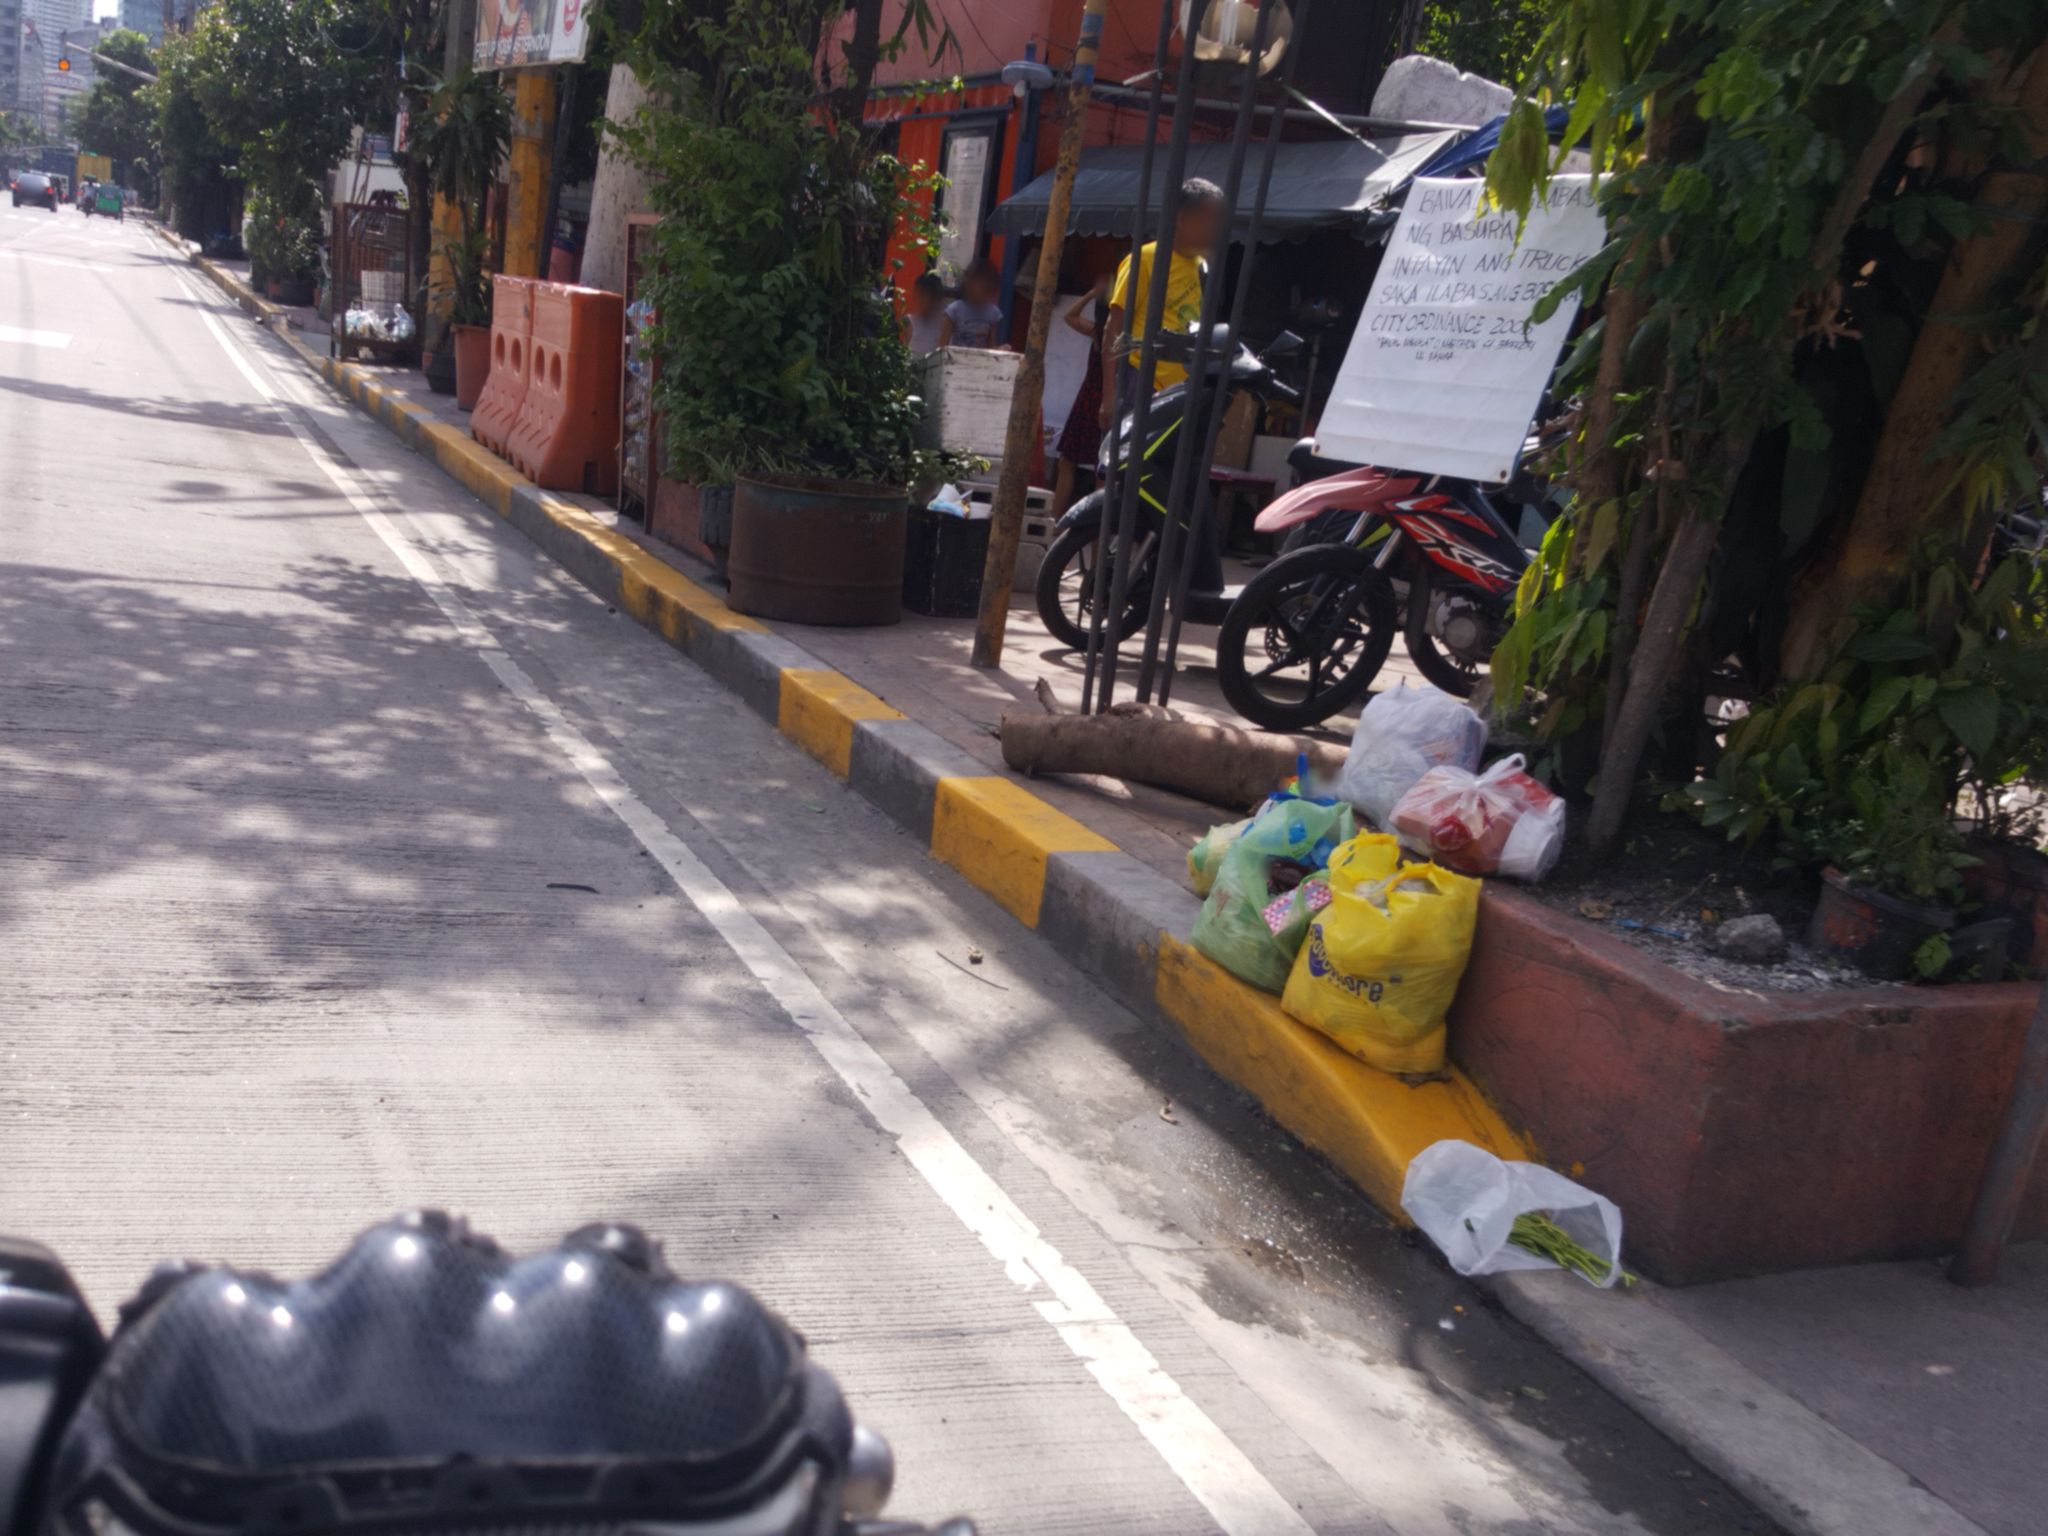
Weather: clear
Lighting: day
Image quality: good
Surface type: walking surface
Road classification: secondary
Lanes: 4
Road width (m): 12
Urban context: urban centre
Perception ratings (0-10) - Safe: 3.33, Lively: 4.36, Beautiful: 6.06, Boring: 3.73, Depressing: 5.79, Wealthy: 3.25